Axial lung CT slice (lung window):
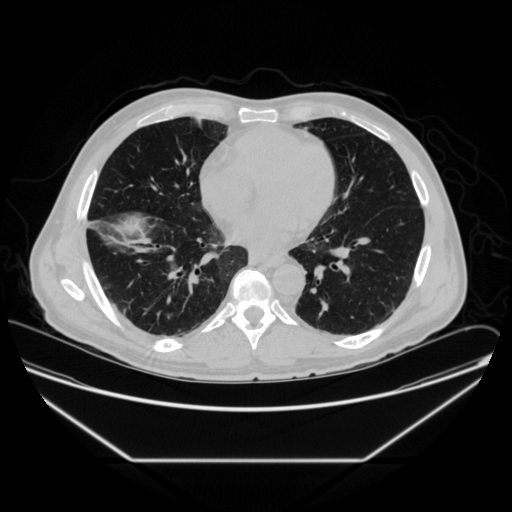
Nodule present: no